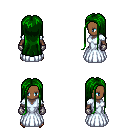
a pixel art fantasy rpg character, female body template, human, dark skin, underdress, gold greaves, green extra-long hairstyle, metal gloves, gold boots, four views (front, back, left, right), 2x2 character sprite sheet, small pixel art, hard edges, no anti-aliasing